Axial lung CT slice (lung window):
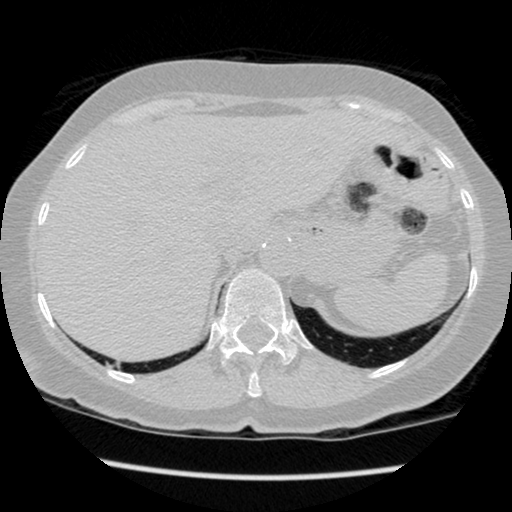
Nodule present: no